Question: I have a HTML page using Jquery select option as given below..
'''
<select id="select-stage" class="spinner" data-inline="true" >
<option value="-1">-Select Stage-</option>
</select>
'''
Now the contents of this select option are give dynamically by an ajax call result.
This is how it looks like

When I click the 'user' option for the first time it is not getting selected. But whereas other options 'HOD1', 'HOD2', 'HOD3' etc. are getting selected properly. This only happens for the first time after load. If I select other options and then again select 'user' it is getting selected.
It does not get selected only for the first time. I can't spot the problem.
'''
var option=[];
$.each(myData, function(key, val) {
sessionStorage.setItem(trim(val),trim(key));
option.push('<option value="' + trim(key) + '">' + trim(val) + '</option>');
});
$('#select-stage').html(option.join(''));
}
//changing values on user selection//
$('#select-stage').live('change',function(){
stageId = sessionStorage.getItem($(this).find('option:selected').text());
selecttext = $(this).find('option:selected').text();
noselection = true;
listStageselectedIndexChanged(selecttext);
});
'''
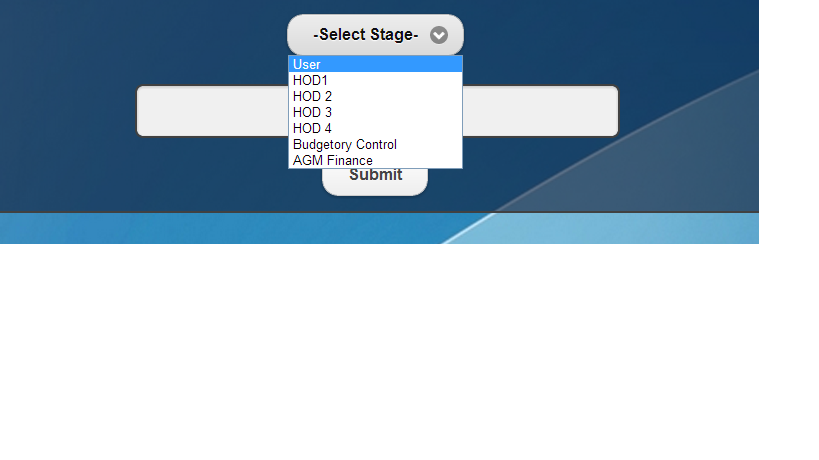
Answer: This is because you are replacing the first item in the 'select' - which is already selected, therefore the change event is never fired.
You need to keep the '-Select Stage-' option in there as the default and append the new options beneath it. Then when any other option is selected, the 'change' event will be fired.
To achieve this modify your code to prepend the default option, like this:
'''
var option=[];
$.each(myData, function(key, val) {
sessionStorage.setItem(trim(val),trim(key));
option.push('<option value="' + trim(key) + '">' + trim(val) + '</option>');
});
$('#select-stage')
.html(option.join(''))
.prepend('<option value="-1">-Select Stage-</option>')
.val('-1');
'''